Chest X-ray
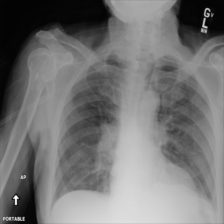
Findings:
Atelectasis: positive
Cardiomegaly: negative
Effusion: negative
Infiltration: negative
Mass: negative
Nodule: negative
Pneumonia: negative
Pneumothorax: negative
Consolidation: negative
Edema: negative
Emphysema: negative
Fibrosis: negative
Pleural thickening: negative
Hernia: negative